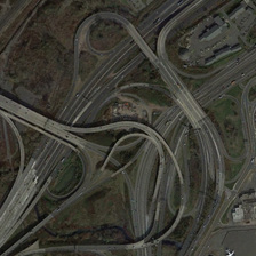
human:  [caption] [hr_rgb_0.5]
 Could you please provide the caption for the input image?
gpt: Roads swing back and forth in the city, lined up and down, surrounded by dark deserts, several buildings and an airport.

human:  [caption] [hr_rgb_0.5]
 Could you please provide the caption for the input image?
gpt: The streets meander and line up and down the city, surrounded by a dark desert, several buildings and an airport.

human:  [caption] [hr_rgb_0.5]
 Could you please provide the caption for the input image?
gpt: the viaduct crisscross pattern .

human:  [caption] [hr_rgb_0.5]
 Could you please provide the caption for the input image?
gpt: The city's winding streets are lined up and down, surrounded by a dark desert, several buildings and an airport.

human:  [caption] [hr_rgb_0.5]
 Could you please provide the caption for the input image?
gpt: The roads in the city meander and are arranged up and down, surrounded by a dark desert, several buildings and an airport.